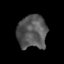
Tissue: lung
Cell type: Epithelial cells
Senescence score: 0.2054
Nuclear area (px): 963
Mean DAPI intensity: 85.791